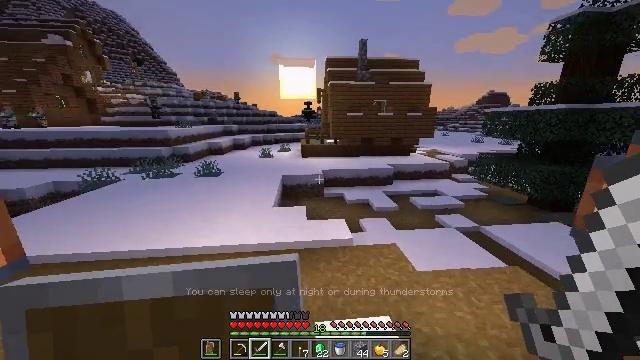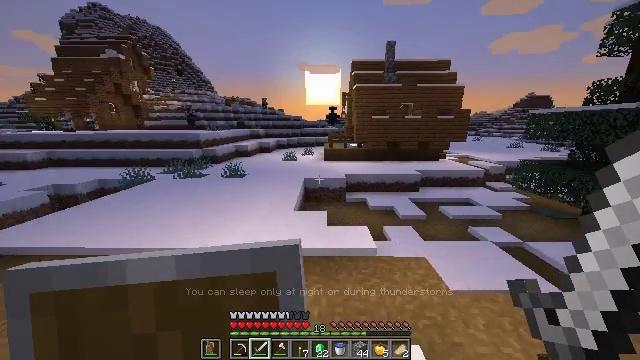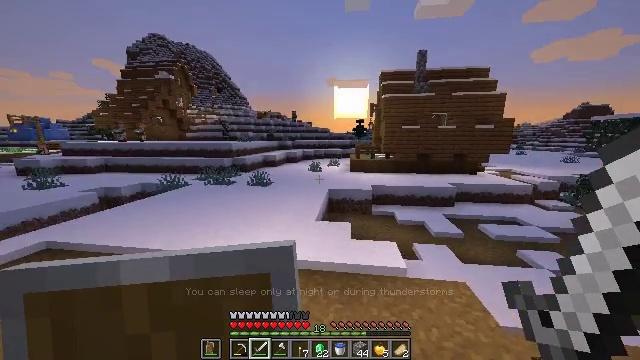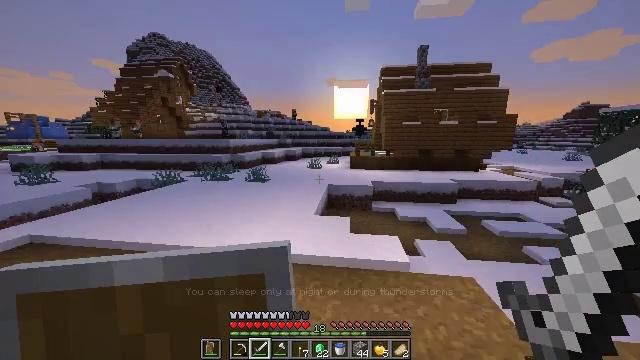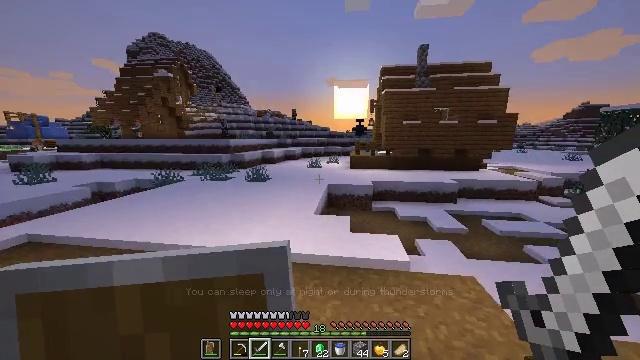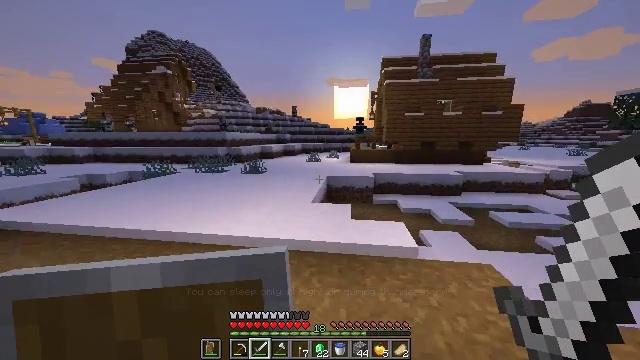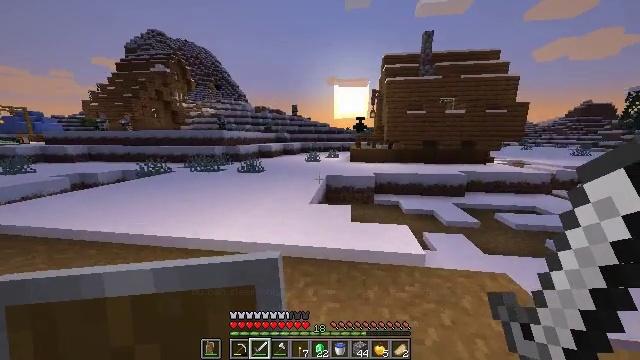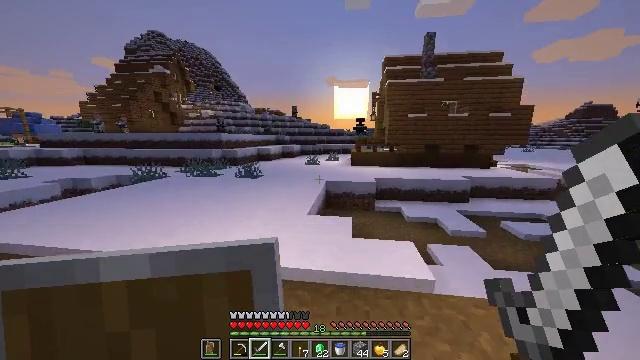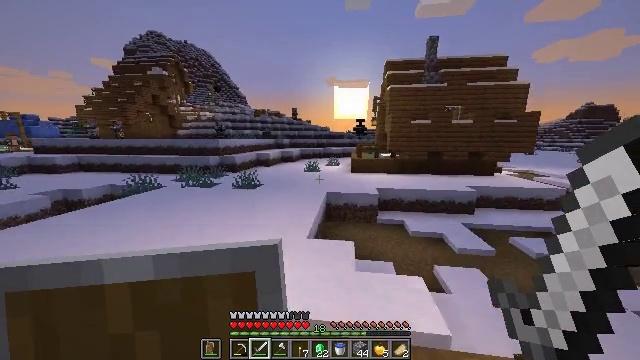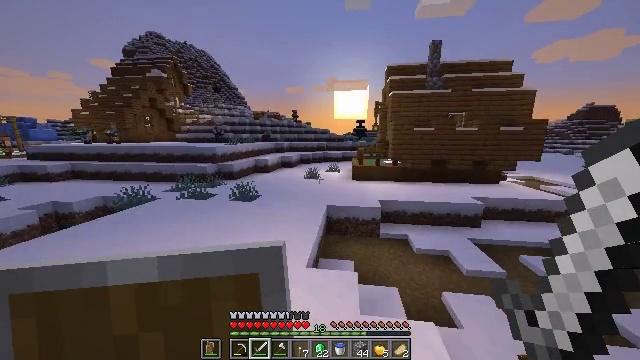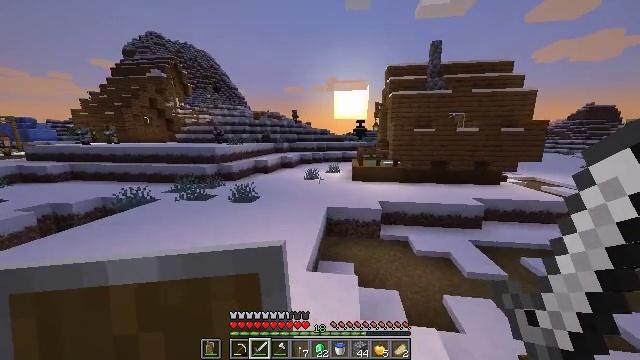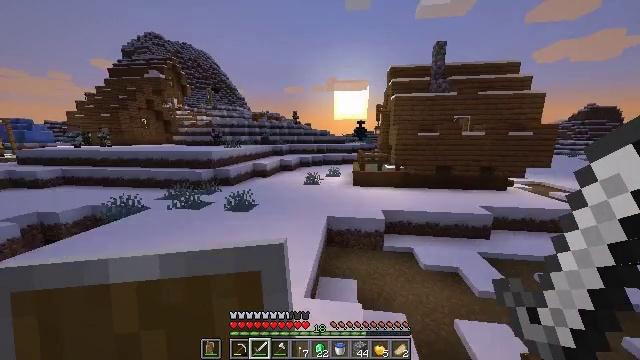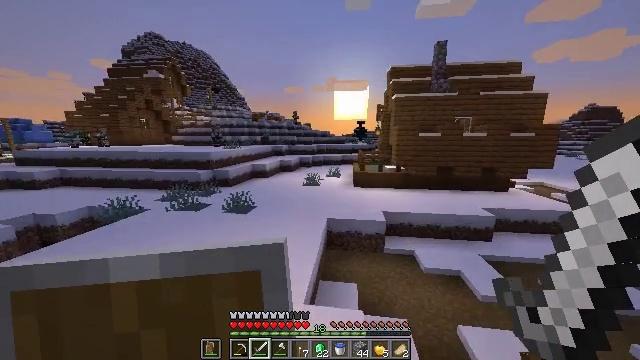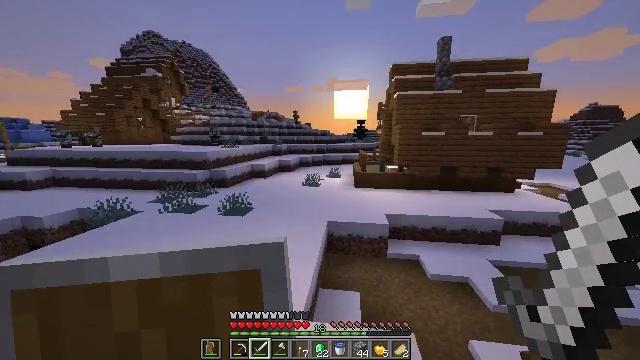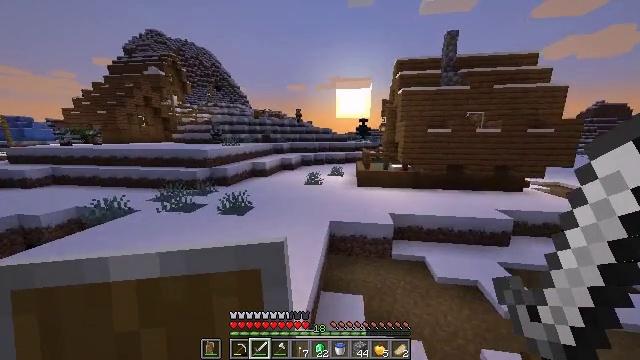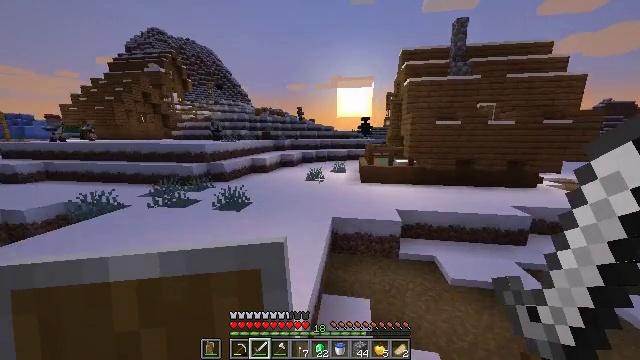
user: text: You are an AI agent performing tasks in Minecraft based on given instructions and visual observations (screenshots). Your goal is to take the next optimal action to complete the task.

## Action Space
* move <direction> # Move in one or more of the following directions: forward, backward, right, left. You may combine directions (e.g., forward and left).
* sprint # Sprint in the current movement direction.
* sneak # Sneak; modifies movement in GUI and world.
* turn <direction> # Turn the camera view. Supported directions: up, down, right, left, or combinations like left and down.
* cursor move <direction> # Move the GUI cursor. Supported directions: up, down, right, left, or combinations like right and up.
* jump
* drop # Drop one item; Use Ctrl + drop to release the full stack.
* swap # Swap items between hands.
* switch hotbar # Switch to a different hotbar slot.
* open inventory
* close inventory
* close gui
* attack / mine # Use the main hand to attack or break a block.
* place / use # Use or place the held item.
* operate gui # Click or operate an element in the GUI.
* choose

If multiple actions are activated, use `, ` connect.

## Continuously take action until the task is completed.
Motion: motion action
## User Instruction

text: Break the blue bed to move it.
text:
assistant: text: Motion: move forward, sprint, turn left
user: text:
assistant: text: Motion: move forward, sprint, turn left and up
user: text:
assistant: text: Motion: move forward, sprint
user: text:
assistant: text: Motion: move forward, sprint
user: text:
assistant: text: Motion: move forward, sprint
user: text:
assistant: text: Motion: move forward, sprint
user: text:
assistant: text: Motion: move forward, sprint, jump
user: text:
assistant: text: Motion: move forward, sprint, jump
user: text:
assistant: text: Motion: move forward, sprint, jump
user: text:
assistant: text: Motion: move forward, sprint, jump
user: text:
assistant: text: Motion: move forward, sprint, jump
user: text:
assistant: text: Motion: move forward, sprint, jump
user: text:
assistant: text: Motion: move forward, sprint, jump
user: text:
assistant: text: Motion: move forward, sprint, jump
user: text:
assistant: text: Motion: move forward and move left, sprint, jump
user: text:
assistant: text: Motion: move forward and move left, sprint, jump
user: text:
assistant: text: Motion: move forward and move left, sprint, jump
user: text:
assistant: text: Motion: move forward and move left, sprint, jump
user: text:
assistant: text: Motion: move forward and move left, sprint, jump
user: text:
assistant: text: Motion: move forward, sprint, jump
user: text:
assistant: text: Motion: move forward, sprint, jump
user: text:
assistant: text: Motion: move forward, sprint, jump
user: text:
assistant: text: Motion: move forward, sprint
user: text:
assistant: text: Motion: move forward, sprint
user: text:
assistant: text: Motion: move forward, sprint, turn left
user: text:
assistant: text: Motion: move forward, turn left and up
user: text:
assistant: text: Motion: move forward, turn left and up
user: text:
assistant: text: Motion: move forward, turn left
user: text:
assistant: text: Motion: move forward
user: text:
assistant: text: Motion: turn left